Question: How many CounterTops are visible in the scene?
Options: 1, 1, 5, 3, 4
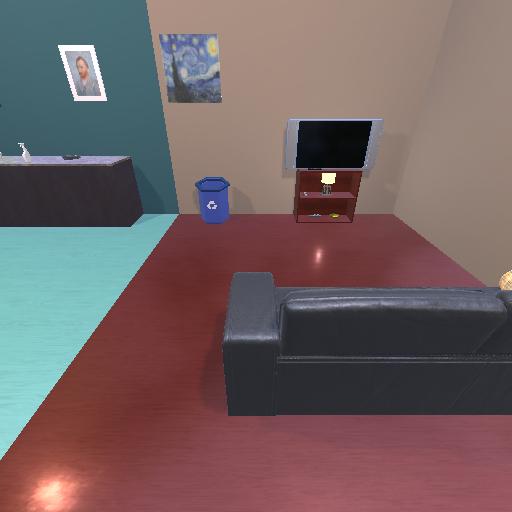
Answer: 1